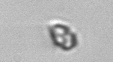
Label: Heterocapsa_rotundata